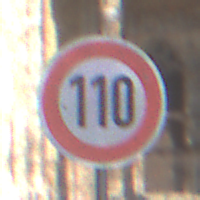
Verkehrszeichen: Geschwindigkeit110
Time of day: MorningAfternoon
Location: Outdoor (Urban)
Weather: Clear
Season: NotSpecified
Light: Natural